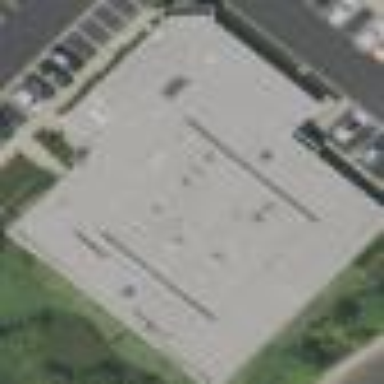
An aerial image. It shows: Commercial building.